Question: '''
<table>
<tr>
<td><form name="profiel" action="profiel.php"><input class="button2" type="submit" value="Jens Boonen" /></form></td>
<td width="94%"><form name="zoeken" action="zoeken.php"><input type="submit" class="button2" value="Zoeken"> </form></td>
<td><form name="loguit" action="loguit.php"><input class="button2" type="submit" value="Log-Out" /></form></td>
</tr>
</table>
'''

Why aren't the buttons on a same level?
As requested the CSS :
'''
.button2 {
background-color:black;
display:block;
line-height:200%;
text-transform: lowercase;
font-variant: small-caps;
font-size: 20px;
font-weight: 300;
text-decoration: none;
color: white;
margin:0.5%;
border:1px solid white;
}
'''
All 3 buttons are "button2" , and the "zoeken" and "log out" are on the same level ( the log out isn't show in the picture ) , but the name bar ( in this case Jens Boonen ) isn't
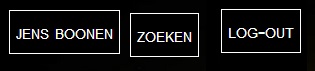
Answer: Remove 'margin: 0.5%' and there seems to be a missing '/' at the end of the second input.
Check out this <URL>.